Question: i'm trying to draw a Bitmap but only with a selected area from the original Bitmap or Imageview. The requirement is that the final picture must show only from the top of the original Bitmap. I attach a draft. I suppose that i should use canvas, but i do not know exactly how it works.
Thanks in advance!!
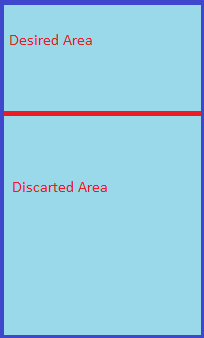
Answer: '''
Bitmap getTheReducedBitmap(Bitmap fullLengthBitnap)
{
Bitmap backDrop=Bitmap.createBitmap(fullLengthBitnap.getWidth(), fullLengthBitnap.getHeight()/3, Bitmap.Config.RGB_565);
Canvas can = new Canvas(backDrop);
can.drawBitmap(fullLengthBitnap, 0, 0, null);
return backDrop;
}
'''